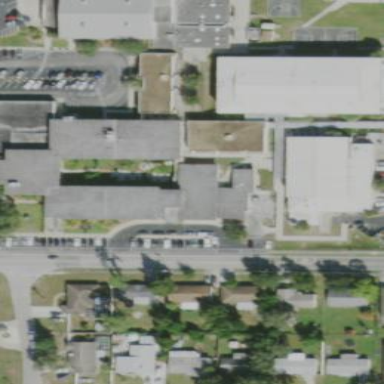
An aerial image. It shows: School building.